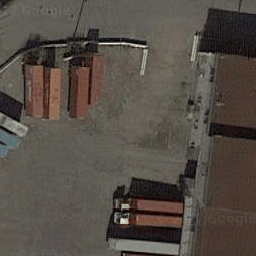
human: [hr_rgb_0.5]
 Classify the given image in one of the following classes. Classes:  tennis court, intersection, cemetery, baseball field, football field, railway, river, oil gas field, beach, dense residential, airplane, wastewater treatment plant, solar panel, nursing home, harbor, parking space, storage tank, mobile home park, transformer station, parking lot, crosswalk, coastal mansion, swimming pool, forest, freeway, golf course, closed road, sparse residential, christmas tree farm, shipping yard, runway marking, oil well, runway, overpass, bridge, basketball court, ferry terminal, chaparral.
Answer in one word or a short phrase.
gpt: shipping yard